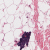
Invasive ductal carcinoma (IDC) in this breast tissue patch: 0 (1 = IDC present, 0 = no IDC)